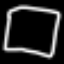
Label: square